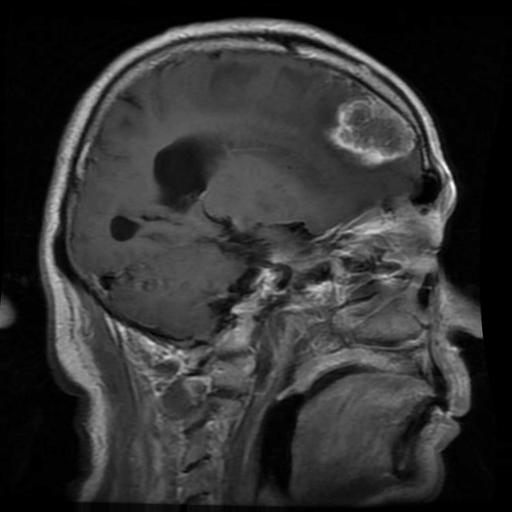
Label: meningioma